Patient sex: M
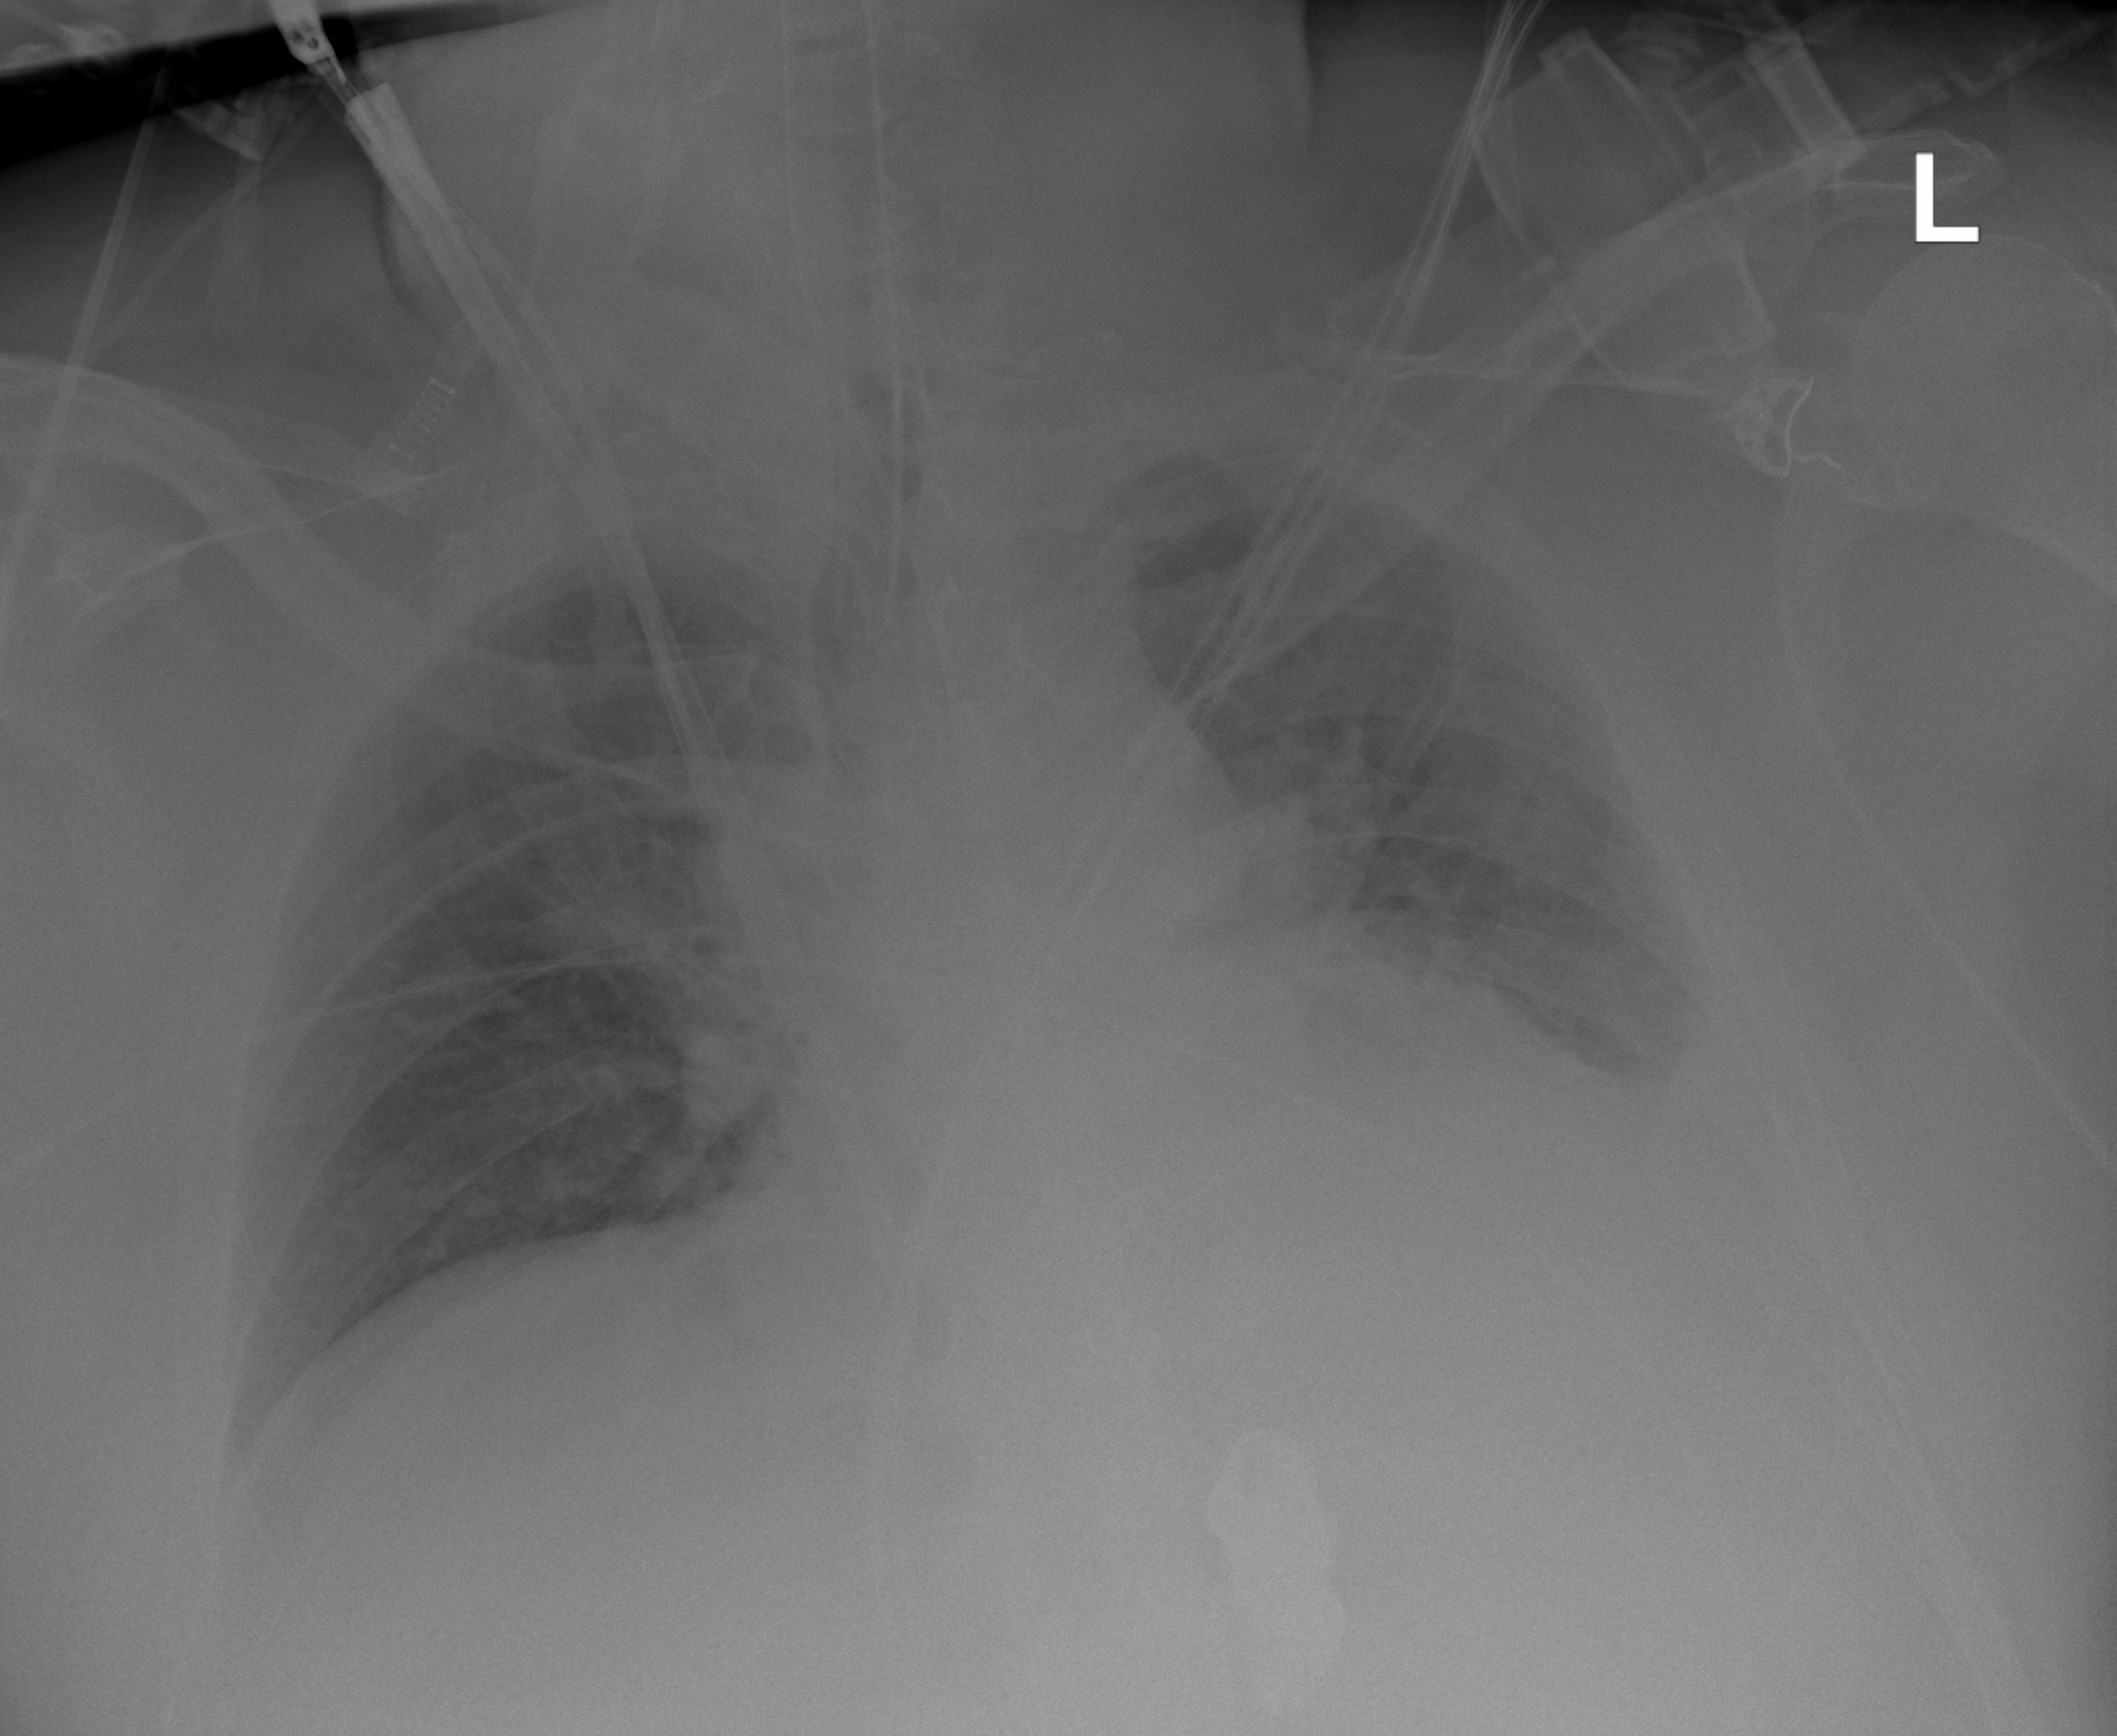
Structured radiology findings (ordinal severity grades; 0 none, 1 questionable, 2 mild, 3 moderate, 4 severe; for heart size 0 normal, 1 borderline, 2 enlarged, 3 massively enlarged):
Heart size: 0
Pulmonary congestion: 2
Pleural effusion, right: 0
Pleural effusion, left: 2
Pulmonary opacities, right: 0
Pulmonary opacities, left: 2
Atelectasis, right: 0
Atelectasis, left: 2